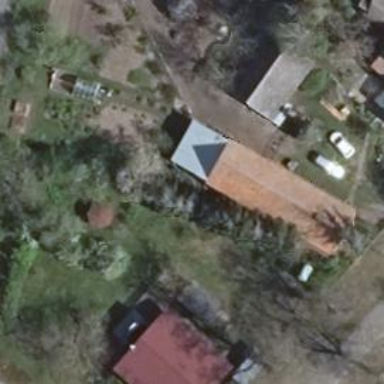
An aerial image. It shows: Building with gabled roof. The roof orientation is along the structure.